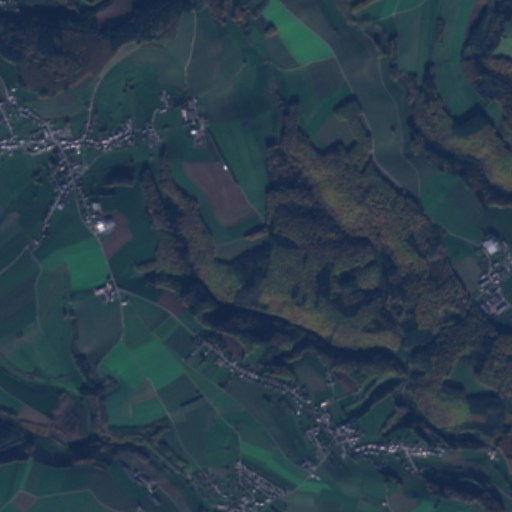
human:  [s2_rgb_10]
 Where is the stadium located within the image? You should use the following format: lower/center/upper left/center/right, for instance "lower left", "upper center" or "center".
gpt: The stadium is located in the lower right of the image.
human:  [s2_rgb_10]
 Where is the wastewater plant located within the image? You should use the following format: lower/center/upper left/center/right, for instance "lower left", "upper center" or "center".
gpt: The wastewater plant is located in the lower right of the image.
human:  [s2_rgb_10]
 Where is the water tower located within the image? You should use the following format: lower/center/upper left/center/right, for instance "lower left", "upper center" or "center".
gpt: The water tower is located in the center right of the image.
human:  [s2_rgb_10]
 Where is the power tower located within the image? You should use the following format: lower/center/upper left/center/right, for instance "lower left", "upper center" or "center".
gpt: There is no power tower in the image.